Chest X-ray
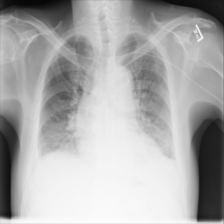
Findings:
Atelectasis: positive
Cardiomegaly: negative
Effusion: negative
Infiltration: positive
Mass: negative
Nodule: negative
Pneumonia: negative
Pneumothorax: negative
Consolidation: negative
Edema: negative
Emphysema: negative
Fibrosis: negative
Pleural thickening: negative
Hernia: negative